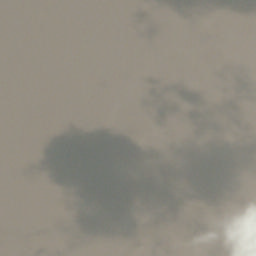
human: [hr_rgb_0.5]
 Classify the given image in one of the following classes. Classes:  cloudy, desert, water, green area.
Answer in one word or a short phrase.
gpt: cloudy